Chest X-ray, PA view. Patient: 53 years old, sex F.
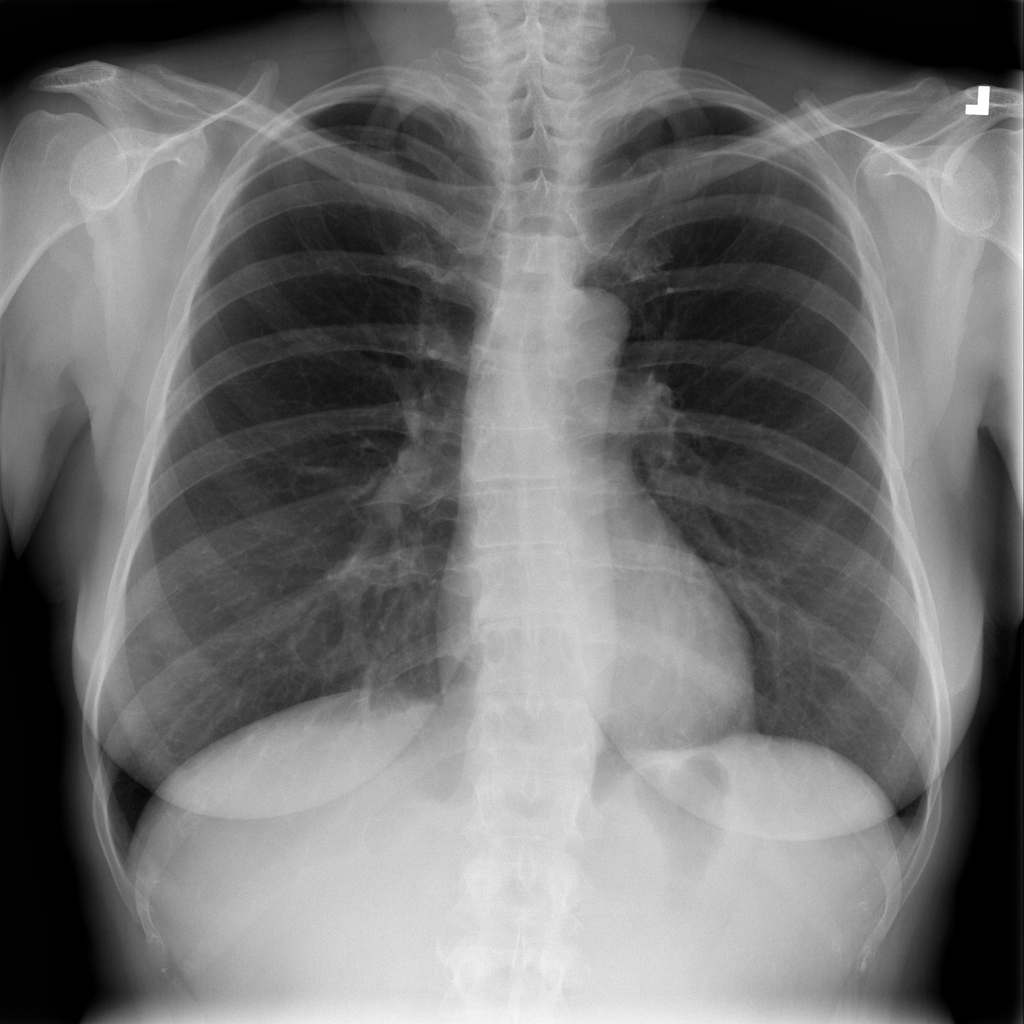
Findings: No Finding